Question: I am just started to learn reactjs using material-ui but getting this error when apply style to my component. My code:
'''
const useStyles = makeStyles(theme => ({
root: {
flexGrow: 1,
},
menuButton: {
marginRight: theme.spacing(2),
},
title: {
flexGrow: 1,
},
}));
class NavMenu extends React.Component {
constructor(props) {
super(props);
this.state = {
isOpen: false
};
}
render() {
const classes = useStyles();
return (
<div className={classes.root}>
<AppBar position="static">
<Toolbar>
<IconButton
edge="start"
className={classes.menuButton}
color="inherit"
aria-label="Menu"
>
<MenuIcon />
</IconButton>
<Typography
variant="h6"
className={classes.title}
>
News
</Typography>
<Button color="inherit">Login</Button>
</Toolbar>
</AppBar>
</div>
);
}
}
export default NavMenu;
'''
and this is Error:

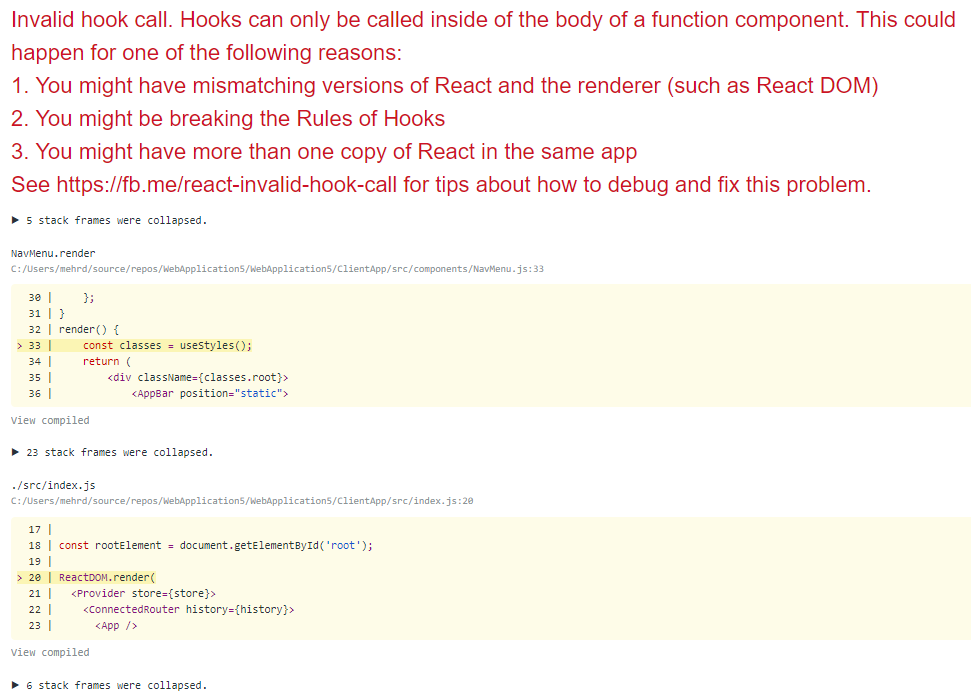
Answer: material-ui 'makeStyles' function only works inside function components, as it uses the new React Hooks APIs inside.
You have two options:
1. Convert your class component to a functional component.
2. Use a Higher Order Component as in material-ui docs
I personally recommend the first approach, as this is becoming the new standard in React development.
<URL>
and <URL>